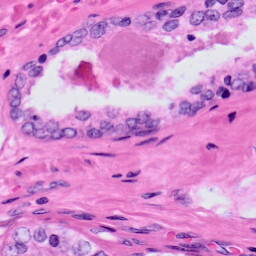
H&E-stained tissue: Prostate